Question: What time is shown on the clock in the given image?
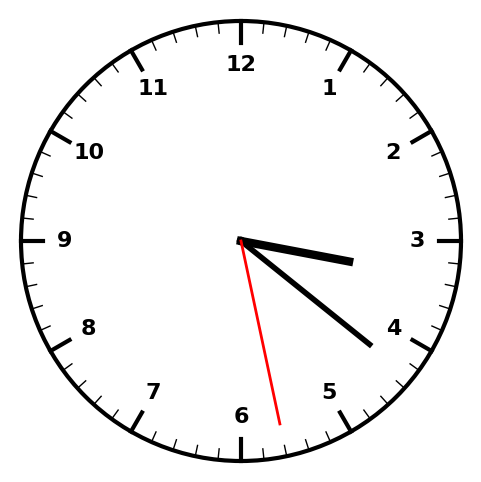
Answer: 03:21:28